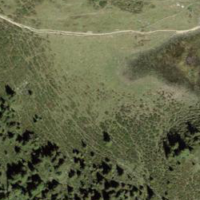
EUNIS habitat code: 31
Species observed at this site:
Geum montanum